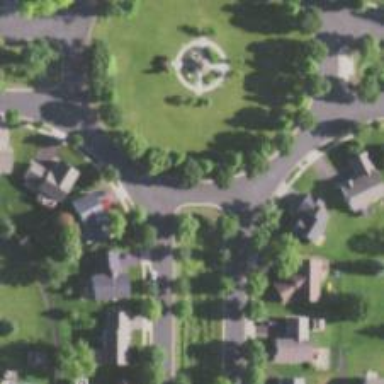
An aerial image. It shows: Circular junction on residential road.